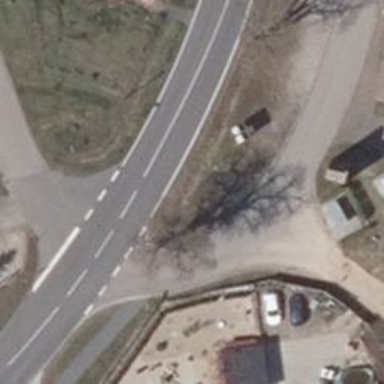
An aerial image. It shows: Emergency access point on the road.